六年级 · 度量几何学
如图, 线段 $A B$ 长 20 厘米, 一只蚂蚁从 $A$ 到 $B$ 沿着四个半圆爬行, 这只蚂蚁的行程是多少厘米?( $\pi$ 值取 3 . 14)

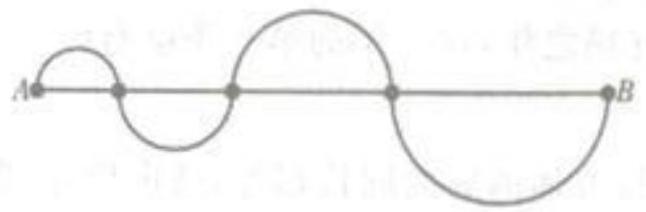
答案: $3.14 \times 20 \div 2=31.4$ (厘米)